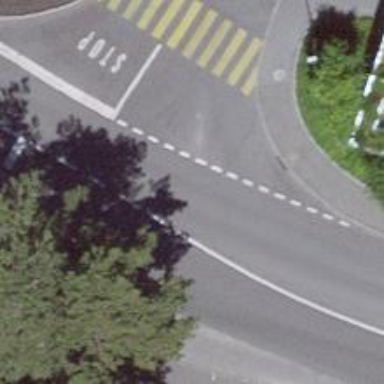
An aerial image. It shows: Bus stop with stop position for public transport.